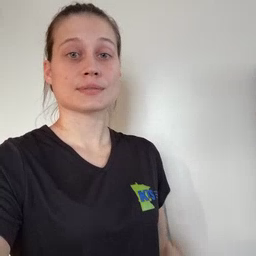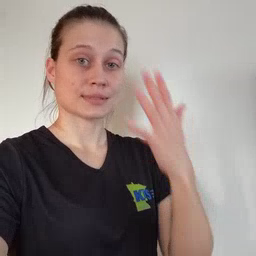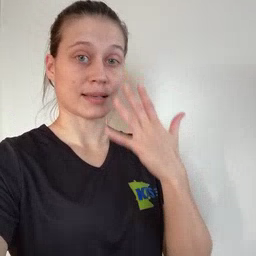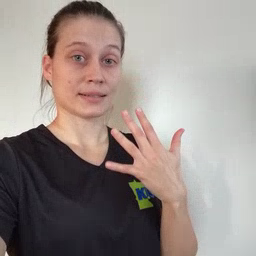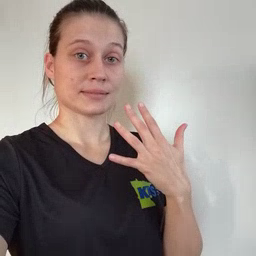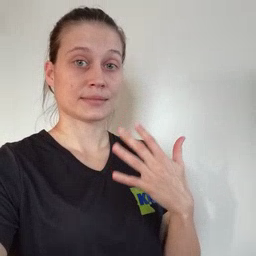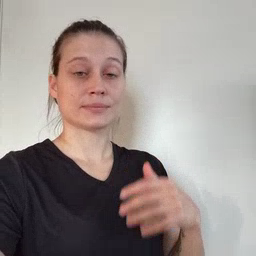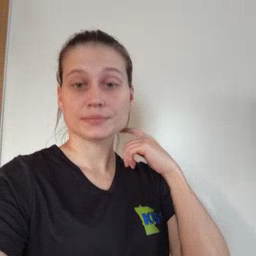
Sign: sad